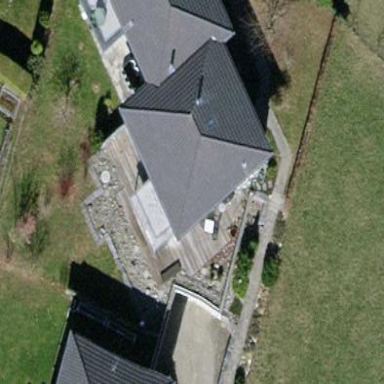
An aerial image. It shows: House with hipped roof in slate gray color.